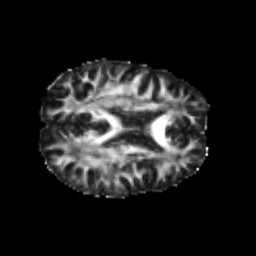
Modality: FA
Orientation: axial
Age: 25
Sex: male
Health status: healthy
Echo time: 0.074 s